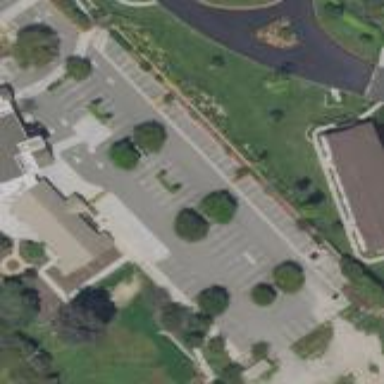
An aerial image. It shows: Parking area.